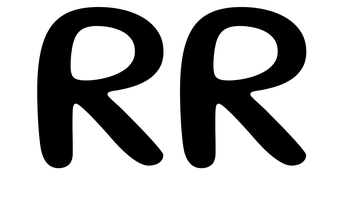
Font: Gluten_Regular